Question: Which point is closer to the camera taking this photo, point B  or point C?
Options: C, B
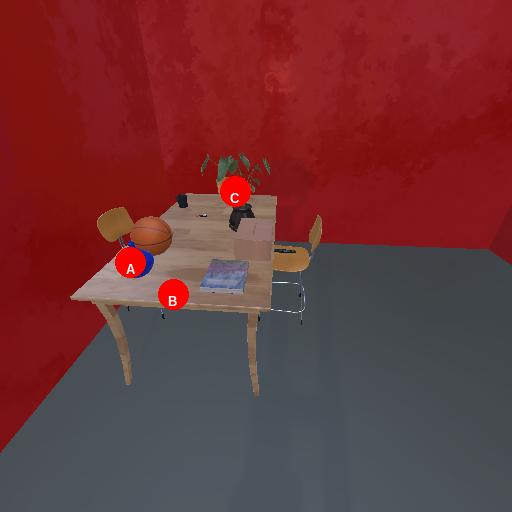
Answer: C